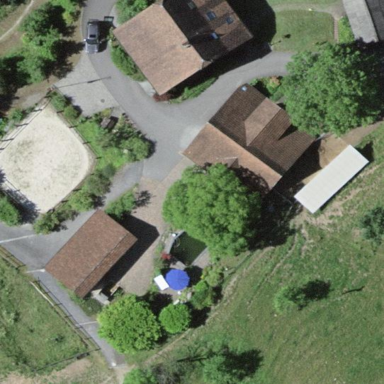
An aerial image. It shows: Farmyard area.